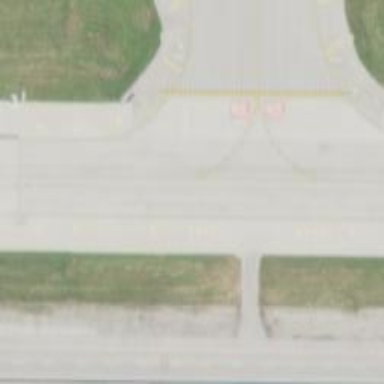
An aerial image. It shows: View of taxiway at the airport.